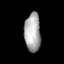
Tissue: lung
Cell type: Endothelial cells
Senescence score: 0.6172
Nuclear area (px): 610
Mean DAPI intensity: 171.044